Field crop: tomato
Growth stage: 1
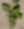
Species: solanum